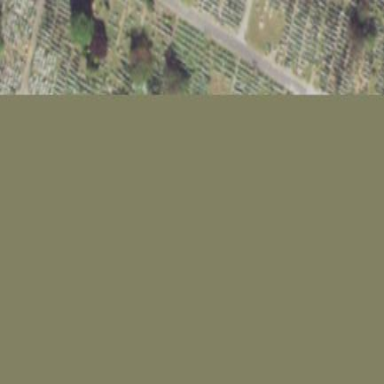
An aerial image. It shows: Sector within cemetery.